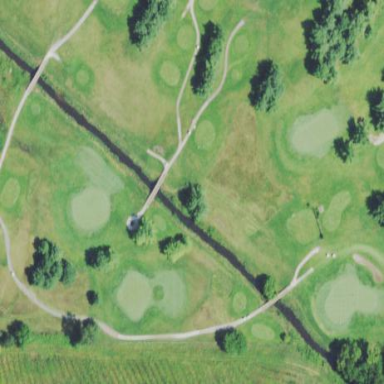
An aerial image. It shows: Picturesque scene of golf course with lateral water hazard.